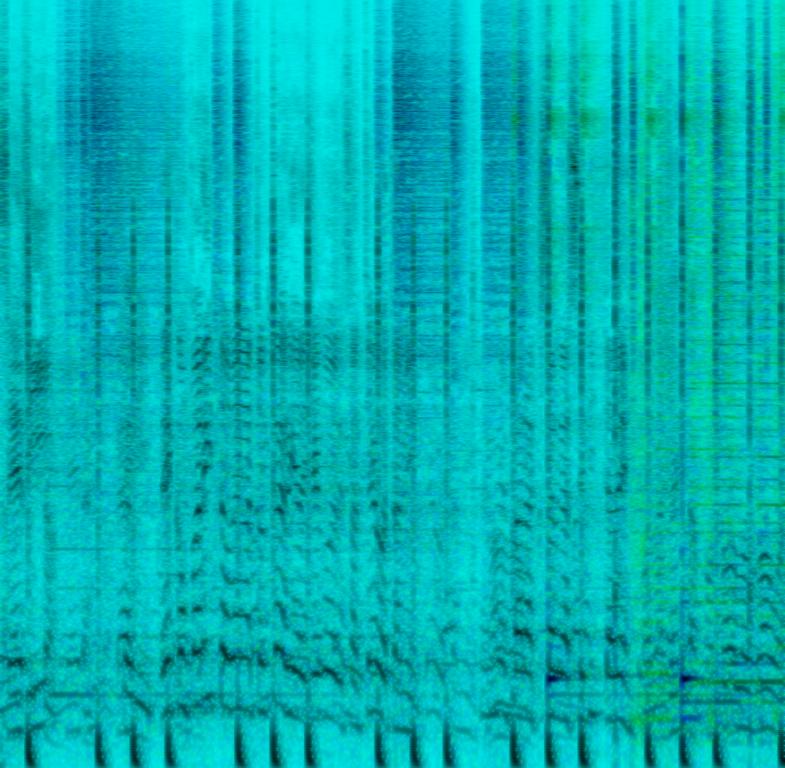
Male singers engage in a conversation at the beginning of the song. The song is medium tempo with a guitar playing rhythm, steady drumming rhythm, tambourine percussion, kick drum percussion and keyboard accompaniment. The song is romantic and spirited. The audio quality is poor.